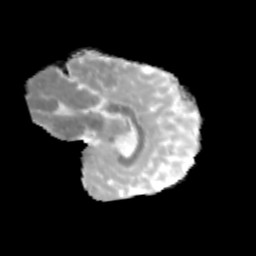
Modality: MD
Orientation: sagittal
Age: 11
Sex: female
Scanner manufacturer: siemens
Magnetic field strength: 3 T
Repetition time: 3.8 s
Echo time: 0.07 s